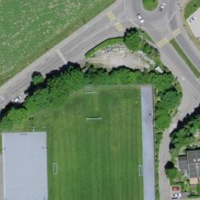
EUNIS habitat code: 55
Species observed at this site:
Euonymus fortunei